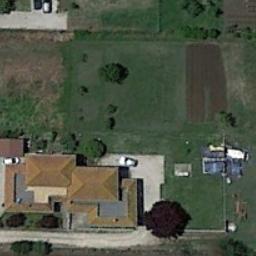
Label: residential